Question: I am using IDEA - 11.1.1 and gradle - gradle-1.0-milestone-9 (I tried with release candidate 3 also) on windows-7 (if this matters)
After importing gradle porject, IDEA complains about String object. I think I am missing something about grrovy configuration. I have also marked - main and test folder as Sources and Test Resources respectively. Did I miss something obvious?

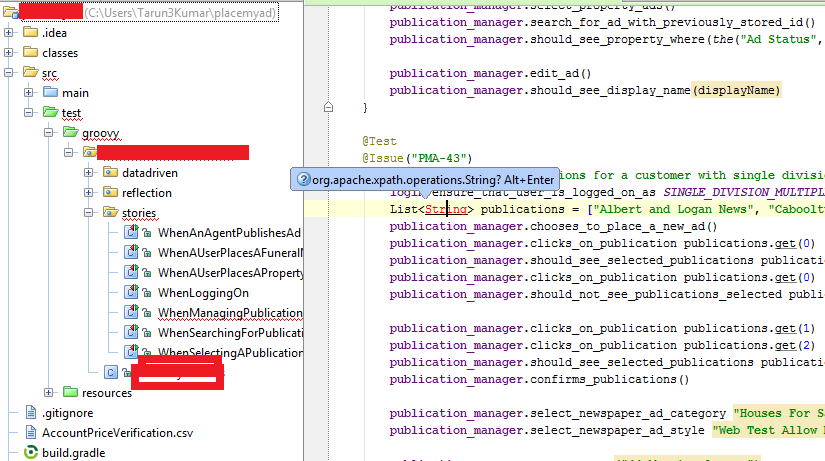
Answer: Most likely the JDK isn't set correctly in IDEA. Go to 'File -> Project Structure -> Project' and check/fix 'Project SDK'.